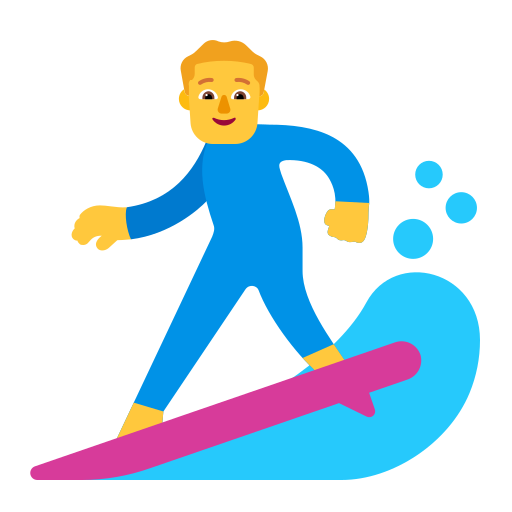
man surfing flat default